Question: Is there any way to adjust the boundaries of the visible part of the sprite? To make it easier to understand: I have a texture, such as shown at figure 1. Then I break it into pieces and fill the resulting fragments using <URL>, openGL or cocos2d-x means?

Maybe it help - draw() method from PRKit:
'''
void PRFilledPolygon::draw() {
//CCNode::draw();
glDisableClientState(GL_COLOR_ARRAY);
// we have a pointer to vertex points so enable client state
glBindTexture(GL_TEXTURE_2D, texture->getName());
glTexEnvf(GL_TEXTURE_ENV, GL_TEXTURE_ENV_MODE, GL_ONE_MINUS_SRC_ALPHA);
glVertexPointer(2, GL_FLOAT, 0, areaTrianglePoints);
glTexCoordPointer(2, GL_FLOAT, 0, textureCoordinates);
glDrawArrays(GL_TRIANGLES, 0, areaTrianglePointCount);
glTexEnvf(GL_TEXTURE_ENV, GL_TEXTURE_ENV_MODE, GL_MODULATE);
//Restore texture matrix and switch back to modelview matrix
glEnableClientState(GL_COLOR_ARRAY);}
'''
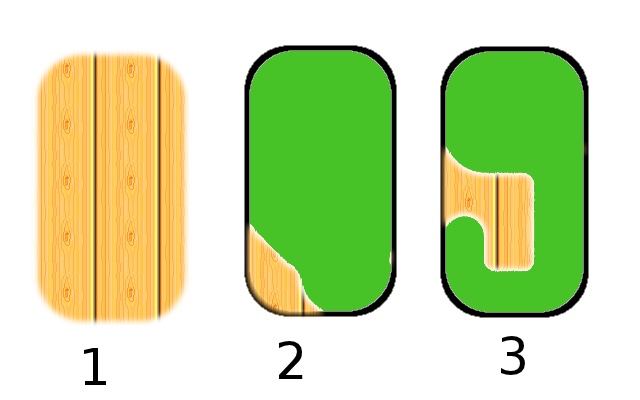
Answer: Ok, i did this. First, i create texture from PRFilledPolygon(PRKit), use for that CCRenderTexture, after this i applied the resulting texture for new CCSprite and then i created a bounding box, using data from sites of PRKit and applied it to a sprite using setTextureRect().